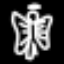
Label: angel